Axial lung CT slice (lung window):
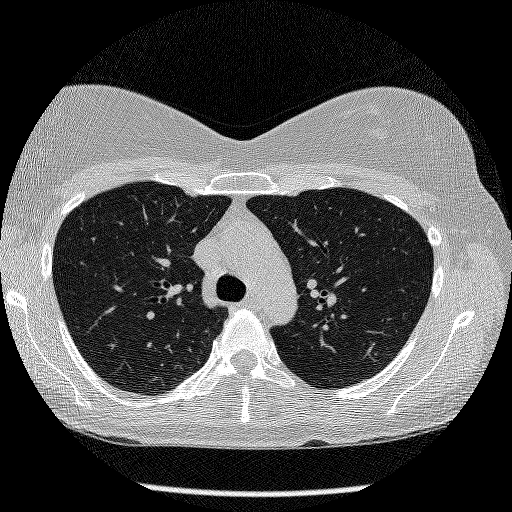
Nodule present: no